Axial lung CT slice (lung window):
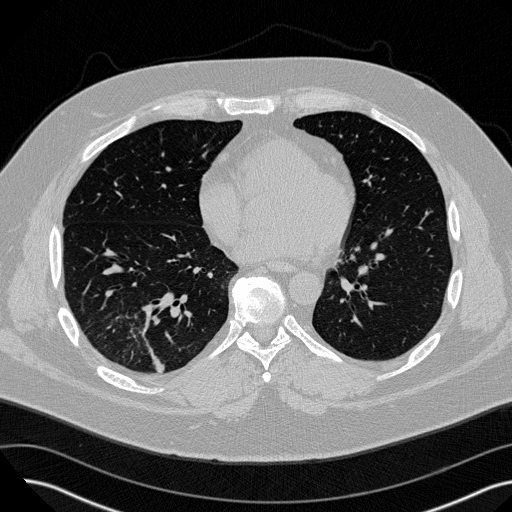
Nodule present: no